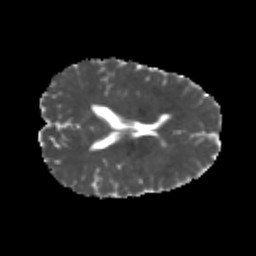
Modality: MD
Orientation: axial
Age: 25
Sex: female
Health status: healthy
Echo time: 0.074 s